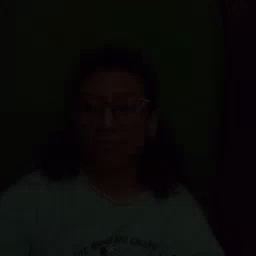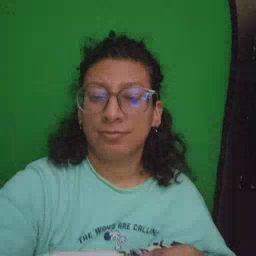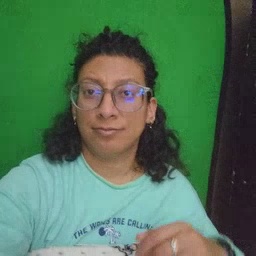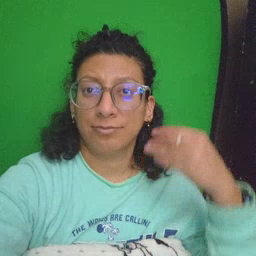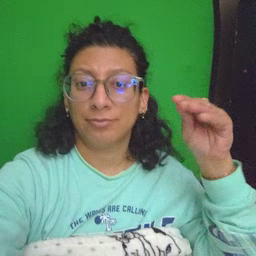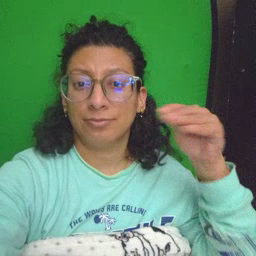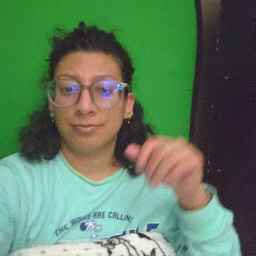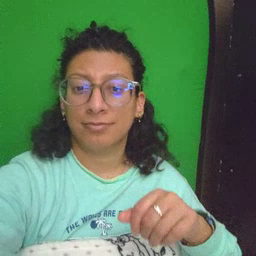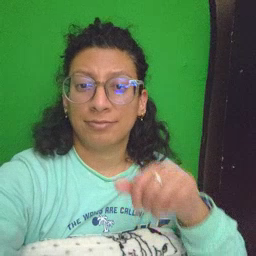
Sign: store